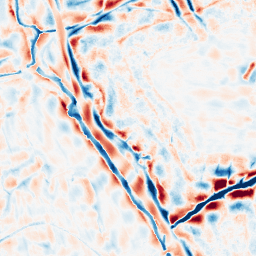
Category: wavelet
Decomposition family: wavelet_biorthogonal
Decomposition parameters: wavelet: bior3.5
level: 4
Upsampling method: edge_directed
Upsampling parameters: scale: 2
Upsampling scale: 2